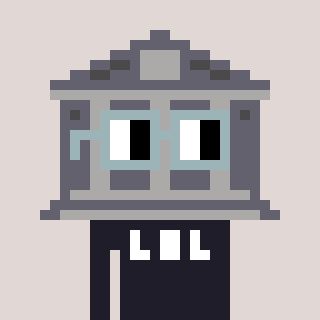
a pixel art character with square dark gray glasses, a bank-shaped head and a grayscale-colored body on a warm background